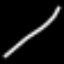
Label: line